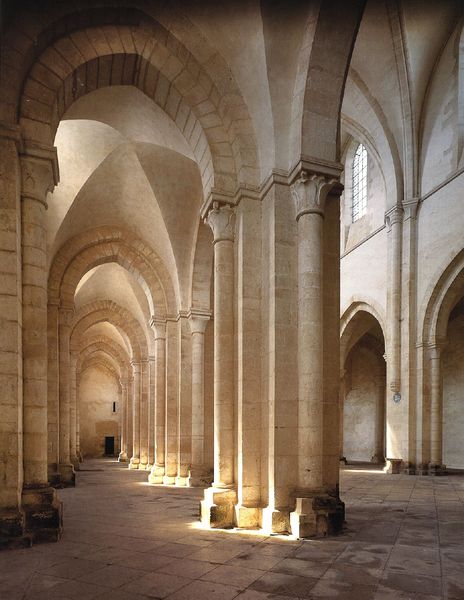
Titel: Ehemalige Zisterzienserabtei Pontigny nordöstlich von Auxerre
Standort: (F Burgund (Bourgogne )) (EU - F - Burgund (Bourgogne ))
Schlagwörter: schatten, weiß, fenster, hell, licht, marmor, pfeiler, säulen, rot, beige, stein, steine, kirche, sonne, gotik, schiff, bogen, pflaster, bündel, pilaster, rundbogen, halle, bögen, umgang, gewölbe, sonnenstrahl, religion, dom, hauptschiff, langhaus, kapitell, mittelschiff, sandstein, gotisch, kreuzgratgewölbe, obergaden, seitenschiff, spitzbogen, spitzbögen, romanik, basis, fließen, korinthisch, gothisch, basilika, kreuzgang, romanisch, spätromanik, architekutr, kleine fenster